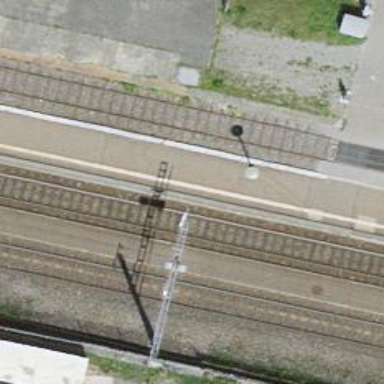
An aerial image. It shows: Single-track railway with electrified contact lines.